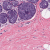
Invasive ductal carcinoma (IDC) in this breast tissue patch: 0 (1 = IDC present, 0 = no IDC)